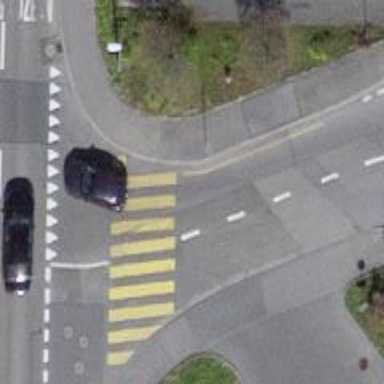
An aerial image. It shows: Kerb serving as barrier.